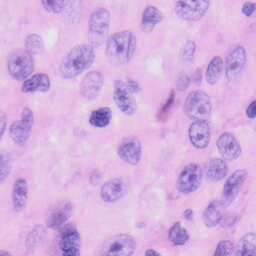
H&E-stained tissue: Skin